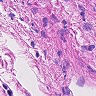
Metastatic tissue present: no